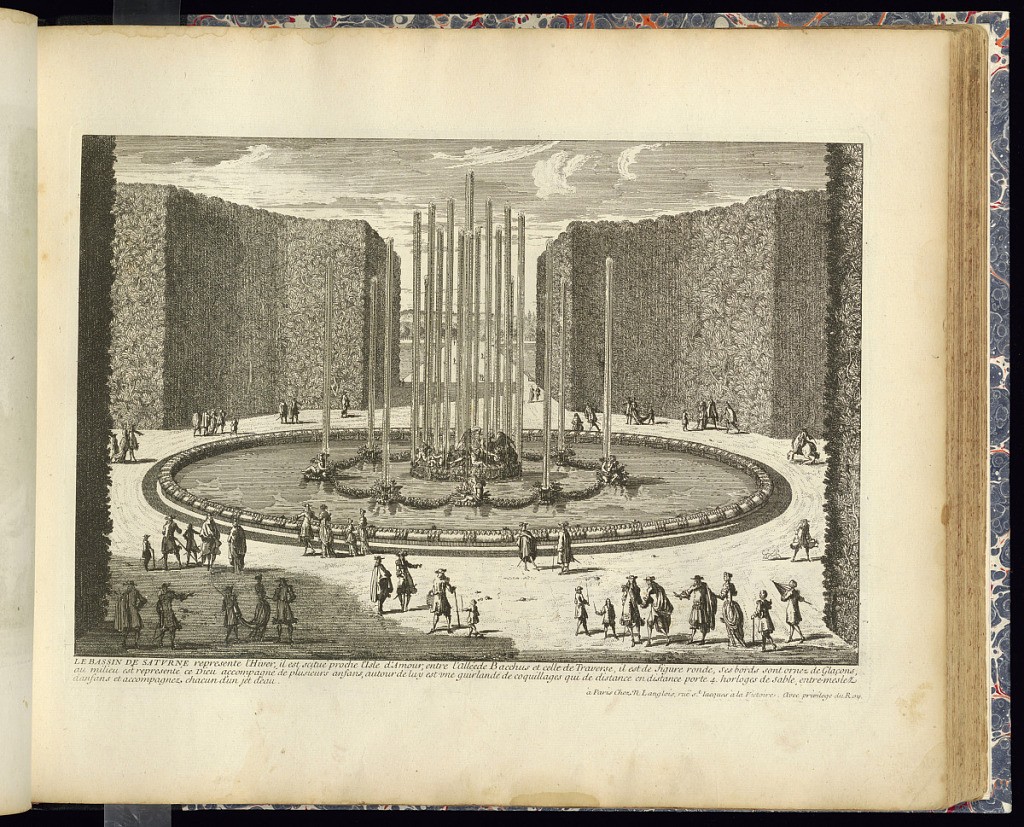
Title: LE BASSIN DE SATURNE
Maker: Adam Perelle, French, 1638 – 1695
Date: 1672–1703
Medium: Etching on laid paper
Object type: Print
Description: View of a large circular basin with a fountain made up of sculptural groups featuring the figure of Saturn surrounded by putti with a festoon of shells and the edges decorated with ice motifs, representing Winter. The whole is framed within a bosquet (grove) with paths leading outwards. Figures (courtiers), horseman, and gardeners throughout the grounds. The plate is titled with a description.